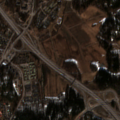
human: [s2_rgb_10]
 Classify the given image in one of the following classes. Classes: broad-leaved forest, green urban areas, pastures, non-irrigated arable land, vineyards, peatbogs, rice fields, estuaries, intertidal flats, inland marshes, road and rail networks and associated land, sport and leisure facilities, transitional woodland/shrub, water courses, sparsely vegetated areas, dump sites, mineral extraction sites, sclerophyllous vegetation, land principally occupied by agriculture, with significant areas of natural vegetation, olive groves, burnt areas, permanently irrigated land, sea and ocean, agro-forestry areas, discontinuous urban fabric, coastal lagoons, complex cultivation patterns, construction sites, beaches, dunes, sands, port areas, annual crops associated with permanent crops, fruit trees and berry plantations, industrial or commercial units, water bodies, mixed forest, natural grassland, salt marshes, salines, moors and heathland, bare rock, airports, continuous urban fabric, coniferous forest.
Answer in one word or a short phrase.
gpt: discontinuous urban fabric, industrial or commercial units, green urban areas, non-irrigated arable land, land principally occupied by agriculture, with significant areas of natural vegetation, mixed forest